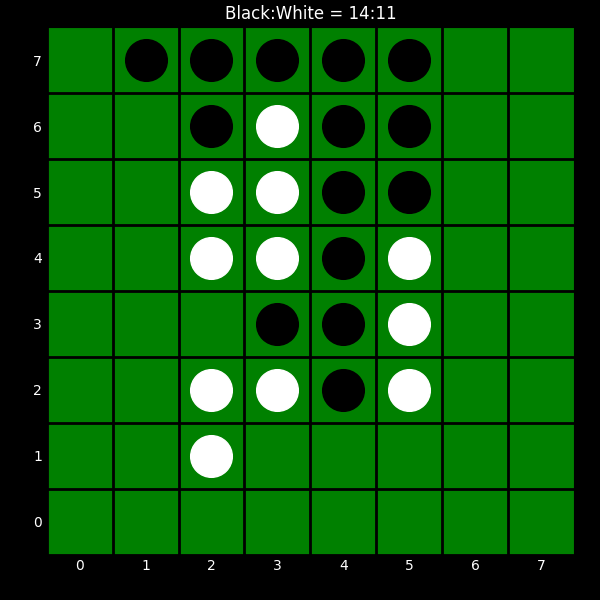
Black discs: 14
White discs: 11